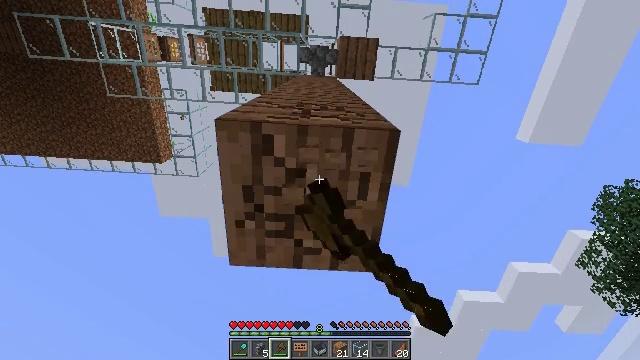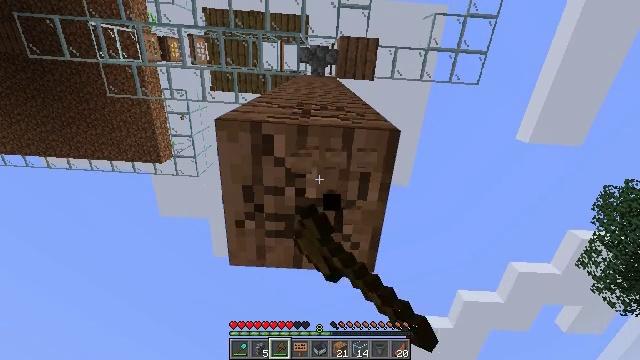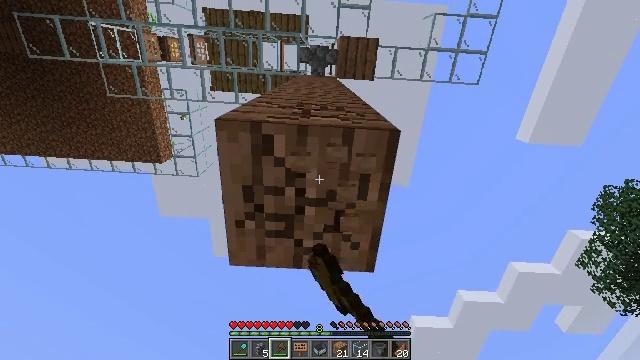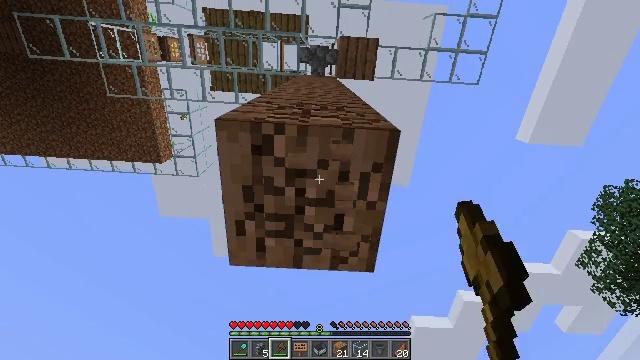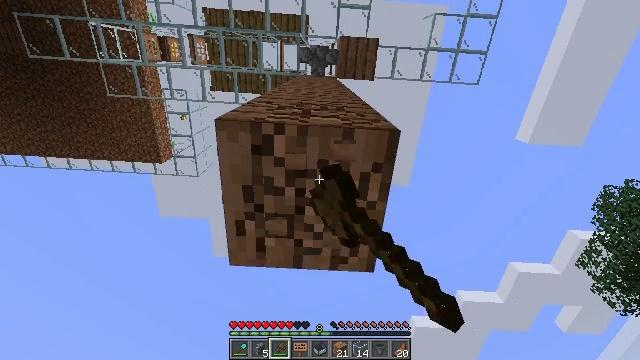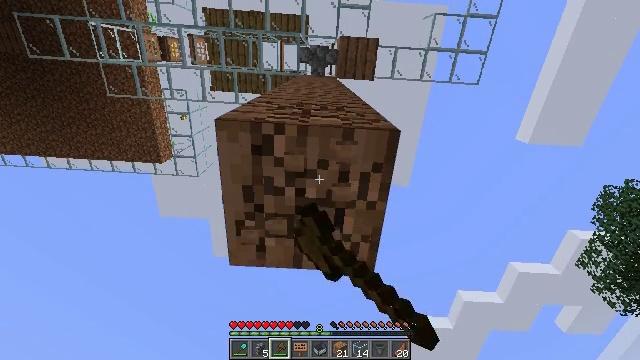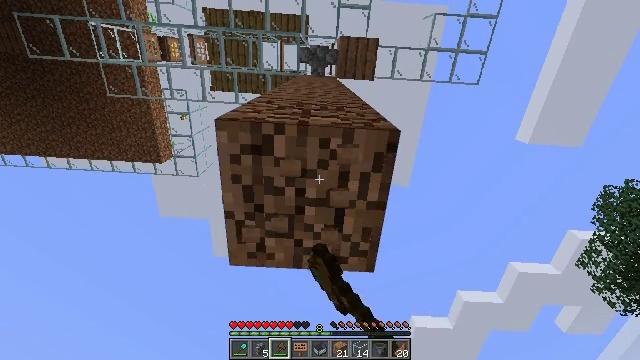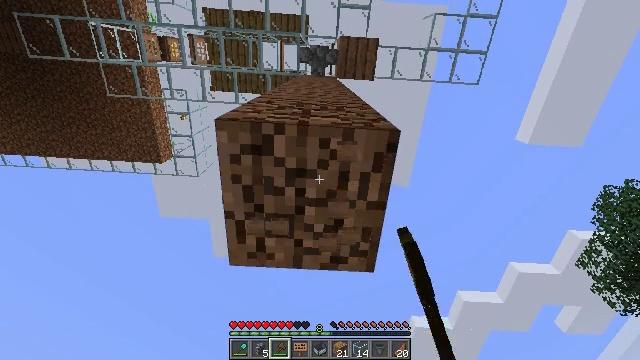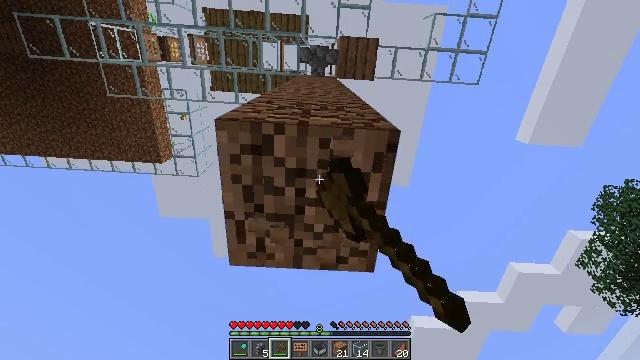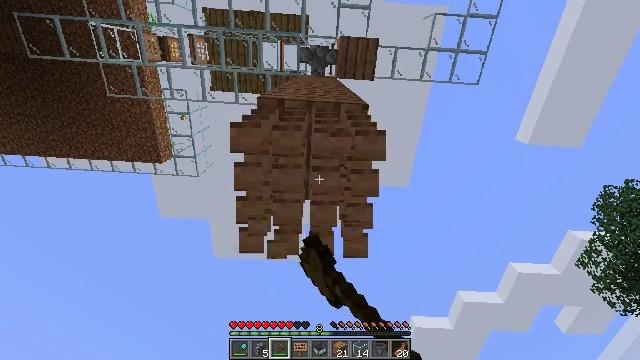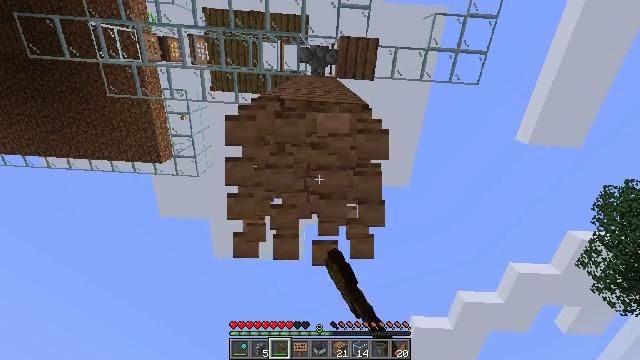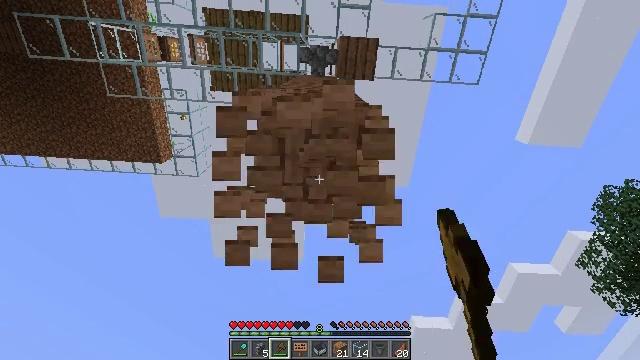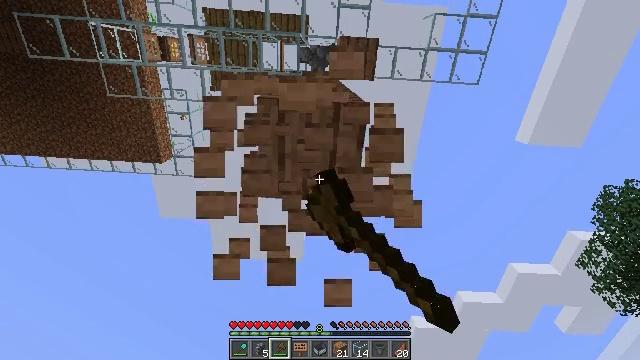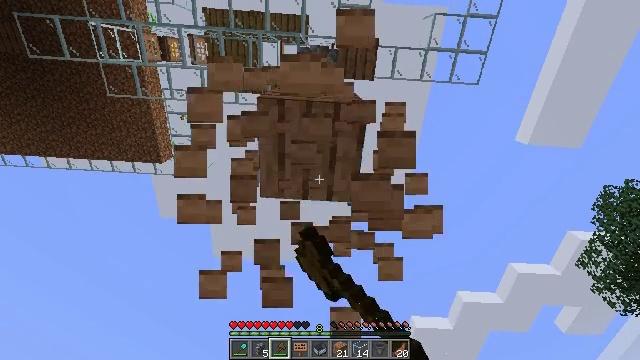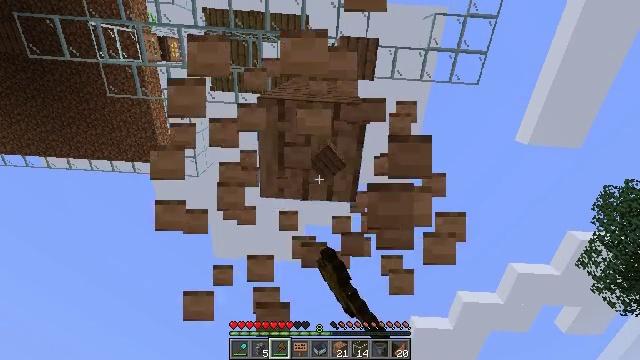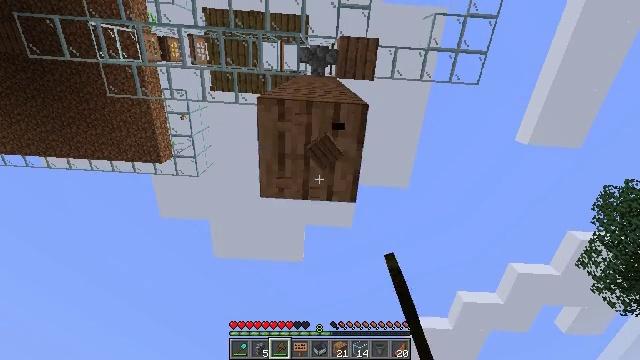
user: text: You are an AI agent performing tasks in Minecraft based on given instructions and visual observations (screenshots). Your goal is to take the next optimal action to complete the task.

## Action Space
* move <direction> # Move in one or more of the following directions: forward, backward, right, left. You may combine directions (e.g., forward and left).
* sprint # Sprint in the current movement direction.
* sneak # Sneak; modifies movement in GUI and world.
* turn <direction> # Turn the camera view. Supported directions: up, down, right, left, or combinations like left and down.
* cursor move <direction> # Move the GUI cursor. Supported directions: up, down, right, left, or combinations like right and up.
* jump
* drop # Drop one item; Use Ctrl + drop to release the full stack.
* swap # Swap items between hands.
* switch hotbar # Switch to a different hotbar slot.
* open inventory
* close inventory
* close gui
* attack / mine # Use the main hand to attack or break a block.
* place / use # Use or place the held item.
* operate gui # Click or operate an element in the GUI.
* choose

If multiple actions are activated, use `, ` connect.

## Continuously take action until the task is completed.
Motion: motion action
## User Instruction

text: Attack the jungle planks to collect them.
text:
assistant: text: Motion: attack / mine
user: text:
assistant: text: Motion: attack / mine
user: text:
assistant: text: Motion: attack / mine
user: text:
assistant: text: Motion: attack / mine
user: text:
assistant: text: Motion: attack / mine
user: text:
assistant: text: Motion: attack / mine
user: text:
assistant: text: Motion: attack / mine
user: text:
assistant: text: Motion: attack / mine
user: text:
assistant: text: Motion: attack / mine
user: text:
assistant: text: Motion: attack / mine
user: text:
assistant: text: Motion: attack / mine
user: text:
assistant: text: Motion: attack / mine
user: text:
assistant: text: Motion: attack / mine
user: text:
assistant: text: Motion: attack / mine
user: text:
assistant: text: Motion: attack / mine
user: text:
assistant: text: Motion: attack / mine
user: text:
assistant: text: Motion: turn up, attack / mine
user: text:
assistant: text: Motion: turn up, attack / mine
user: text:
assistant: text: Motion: attack / mine
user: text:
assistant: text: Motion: attack / mine
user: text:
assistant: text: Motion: attack / mine
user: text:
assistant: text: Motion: attack / mine
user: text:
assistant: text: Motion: attack / mine
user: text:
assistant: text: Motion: attack / mine
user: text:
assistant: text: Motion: attack / mine
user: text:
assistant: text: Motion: attack / mine
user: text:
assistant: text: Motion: attack / mine
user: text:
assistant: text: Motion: attack / mine
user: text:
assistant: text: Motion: attack / mine
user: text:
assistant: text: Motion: attack / mine